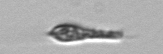
Label: Euglena